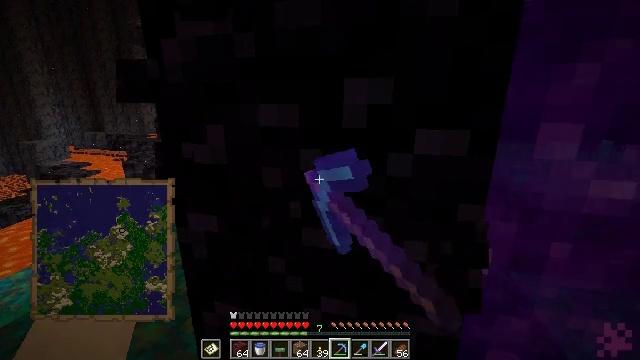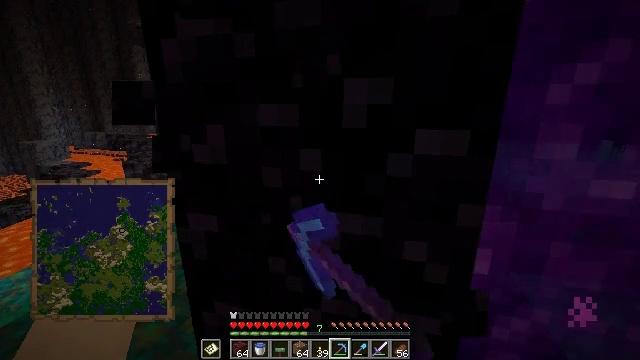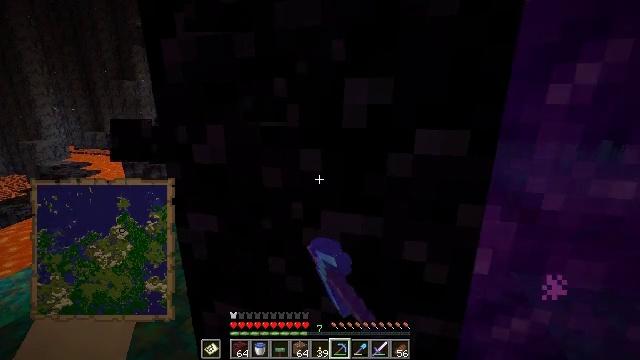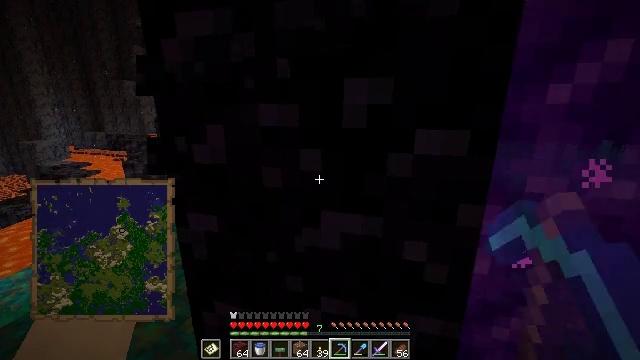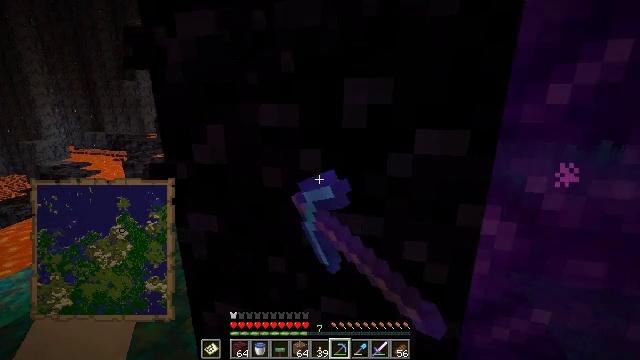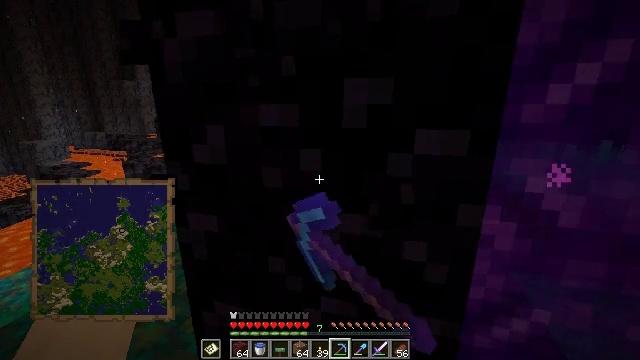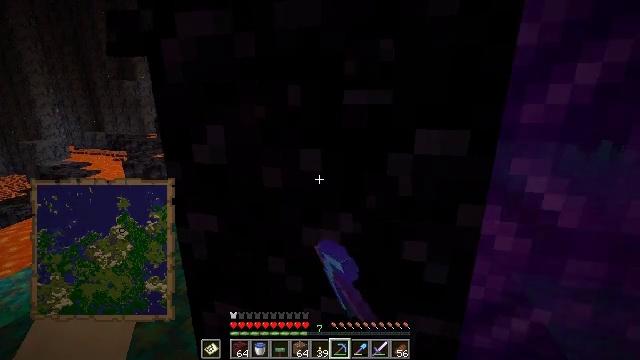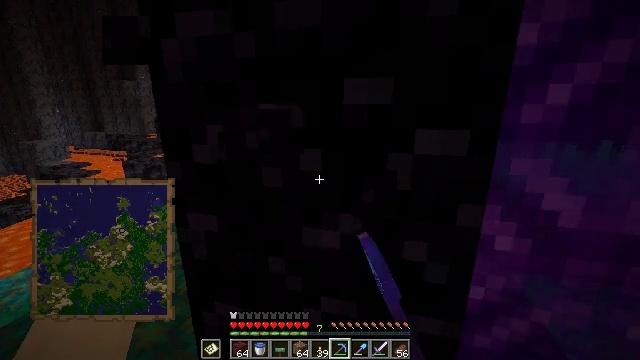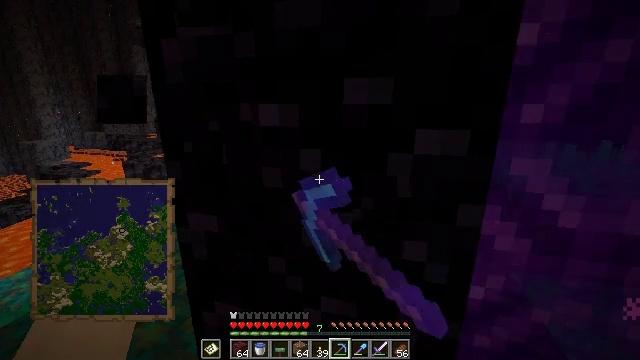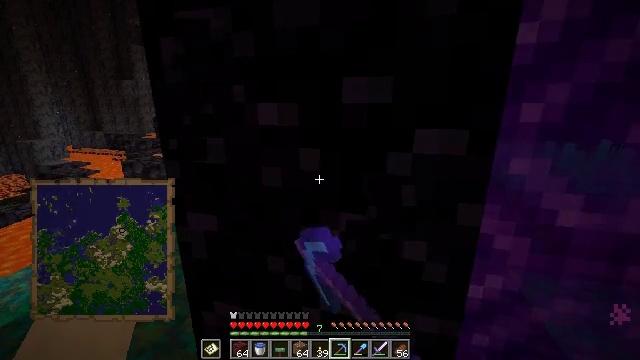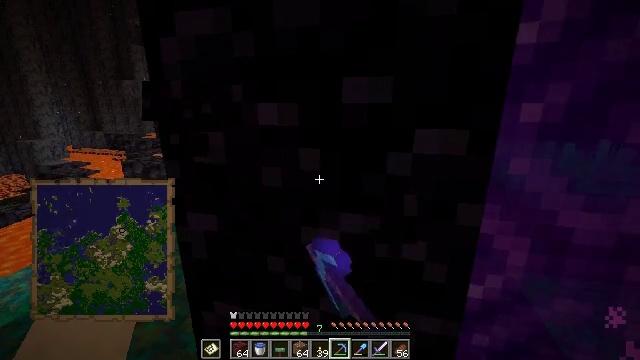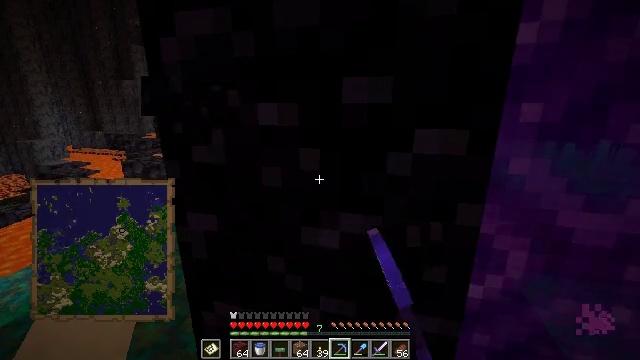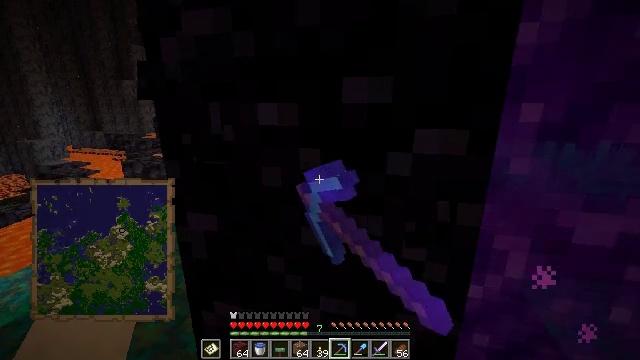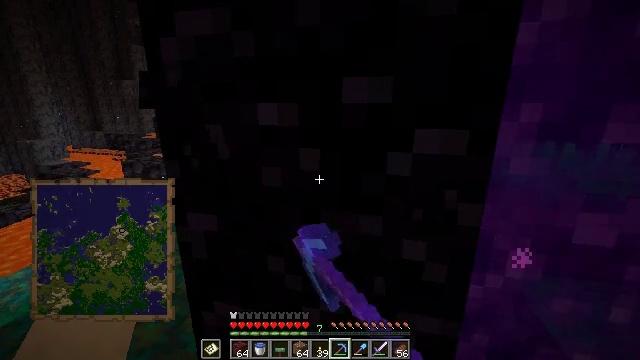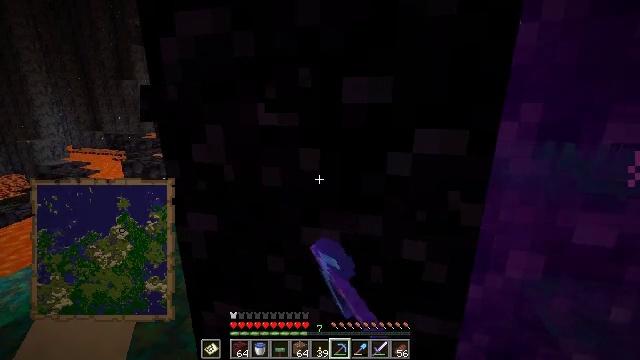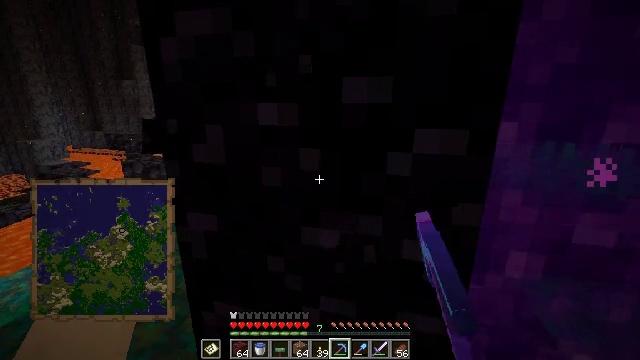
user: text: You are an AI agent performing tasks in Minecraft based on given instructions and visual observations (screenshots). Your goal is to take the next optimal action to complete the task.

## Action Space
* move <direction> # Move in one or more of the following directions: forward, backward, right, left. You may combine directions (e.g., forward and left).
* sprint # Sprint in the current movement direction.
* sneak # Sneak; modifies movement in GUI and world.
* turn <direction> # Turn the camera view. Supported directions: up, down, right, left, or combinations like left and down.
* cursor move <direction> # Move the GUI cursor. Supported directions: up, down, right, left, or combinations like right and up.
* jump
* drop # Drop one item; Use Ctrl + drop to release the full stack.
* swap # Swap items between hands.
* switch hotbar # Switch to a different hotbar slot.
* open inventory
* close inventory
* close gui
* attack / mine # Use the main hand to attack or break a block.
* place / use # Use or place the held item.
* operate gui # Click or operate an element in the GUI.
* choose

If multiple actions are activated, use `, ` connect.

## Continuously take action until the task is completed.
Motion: motion action
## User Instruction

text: Break the obsidian using a diamond or netherite pickaxe.
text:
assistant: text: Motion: attack / mine
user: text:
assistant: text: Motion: attack / mine
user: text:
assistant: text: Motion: attack / mine
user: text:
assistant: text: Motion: attack / mine
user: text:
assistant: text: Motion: attack / mine
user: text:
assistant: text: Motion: attack / mine
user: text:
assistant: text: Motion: attack / mine
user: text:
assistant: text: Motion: attack / mine
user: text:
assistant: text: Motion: attack / mine
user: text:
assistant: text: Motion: attack / mine
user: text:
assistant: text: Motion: attack / mine
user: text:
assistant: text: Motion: attack / mine
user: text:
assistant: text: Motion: attack / mine
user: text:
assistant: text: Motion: attack / mine
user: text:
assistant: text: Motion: attack / mine
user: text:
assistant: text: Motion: attack / mine
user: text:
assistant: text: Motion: attack / mine
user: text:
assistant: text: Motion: attack / mine
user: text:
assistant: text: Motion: attack / mine
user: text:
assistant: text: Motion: attack / mine
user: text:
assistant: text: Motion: attack / mine
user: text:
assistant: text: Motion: attack / mine
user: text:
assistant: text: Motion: attack / mine
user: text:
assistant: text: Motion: attack / mine
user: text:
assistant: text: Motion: attack / mine
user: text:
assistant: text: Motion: attack / mine
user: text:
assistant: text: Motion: attack / mine
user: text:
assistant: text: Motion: attack / mine
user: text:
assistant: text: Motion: attack / mine
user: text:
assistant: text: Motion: attack / mine